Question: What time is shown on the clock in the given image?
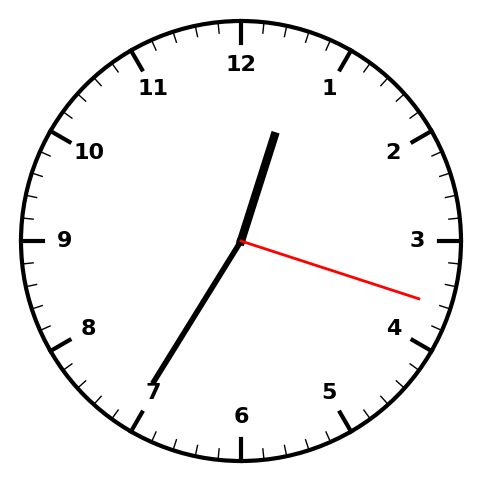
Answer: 12:35:18